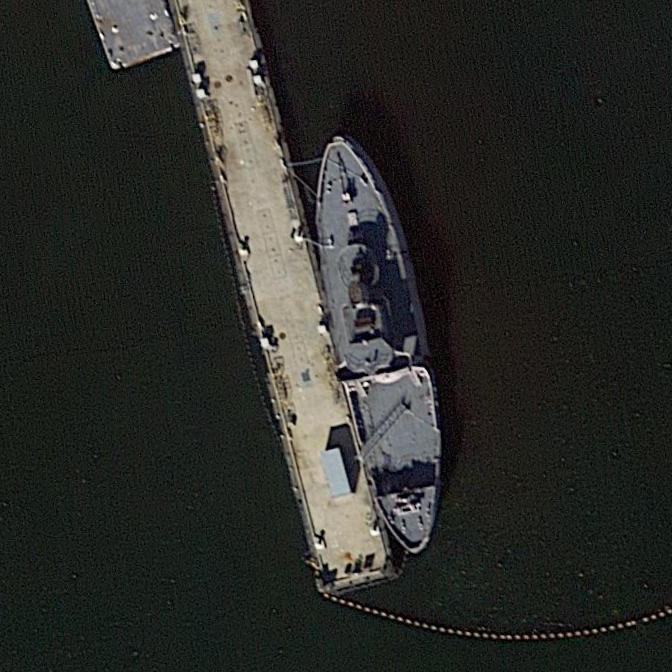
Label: civil